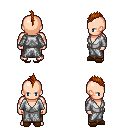
a pixel art fantasy rpg character, male body template, human, light skin, white robe, robe skirt, brunette mohawk hairstyle, brown slippers, four views (front, back, left, right), 2x2 character sprite sheet, small pixel art, hard edges, no anti-aliasing